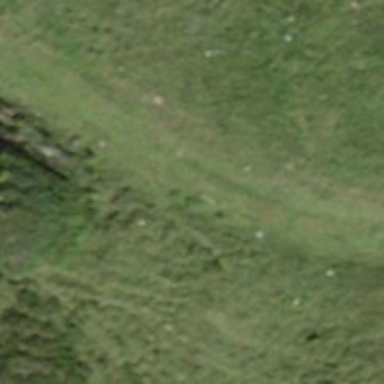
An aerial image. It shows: Grass track with grade5 tracktype.